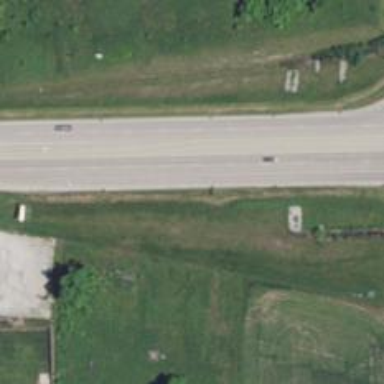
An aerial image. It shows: Primary highway.